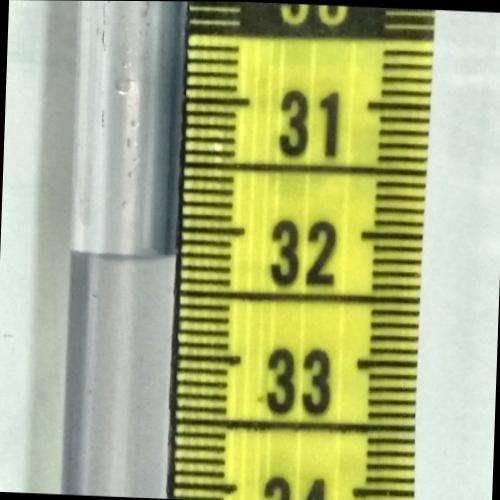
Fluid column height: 32.2 cm